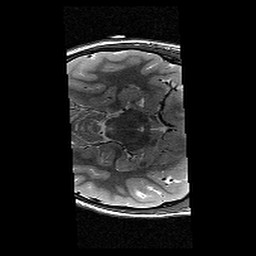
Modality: T2w
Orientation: axial
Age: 11
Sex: female
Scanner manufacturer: siemens
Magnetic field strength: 3 T
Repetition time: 9.23 s
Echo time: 0.067 s